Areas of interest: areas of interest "Suzhou Yunxi Motor Vehicle Inspection Co., Ltd."
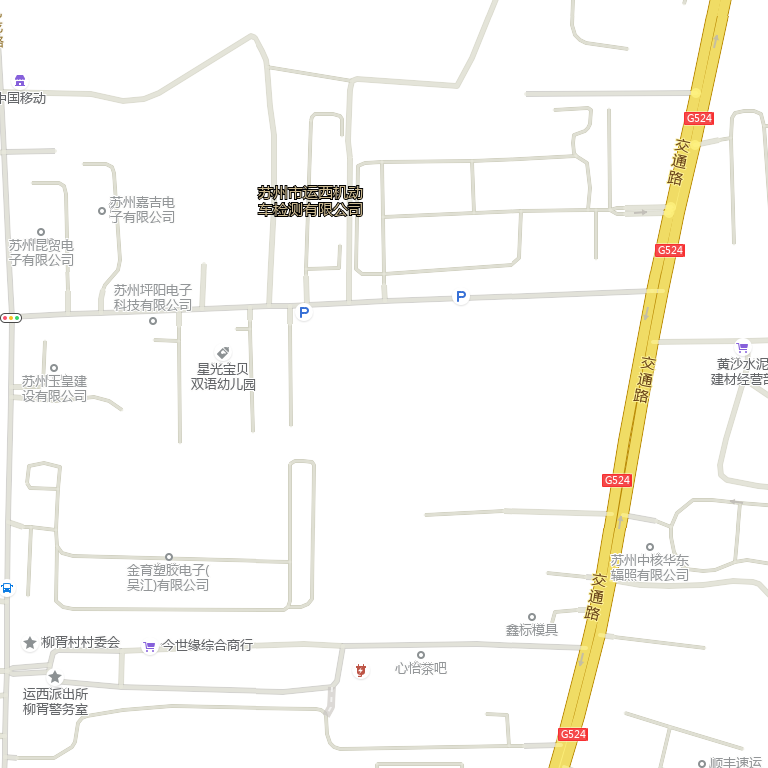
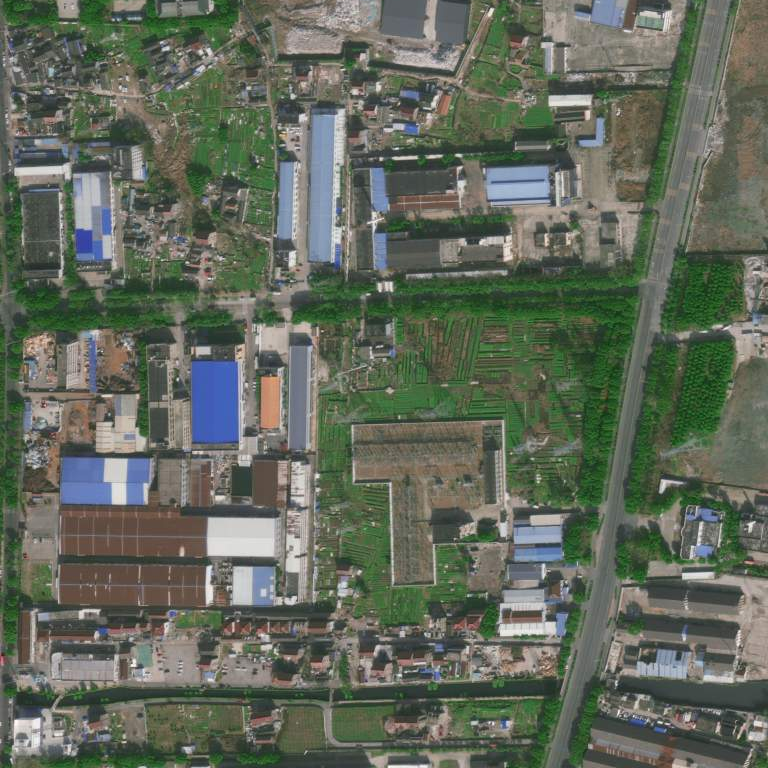